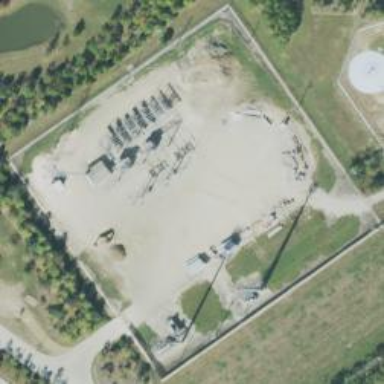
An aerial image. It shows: Outdoor power substation surrounded by fence. The substation operates at the distribution level.